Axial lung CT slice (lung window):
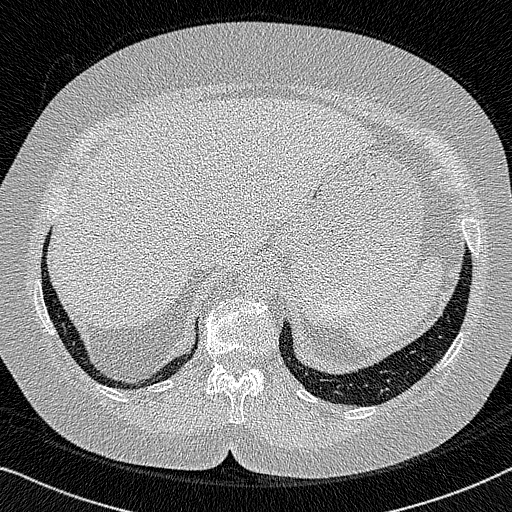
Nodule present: no